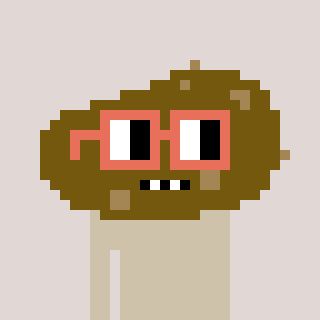
a pixel art character with square orange glasses, a potato-shaped head and a bege-colored body on a warm background